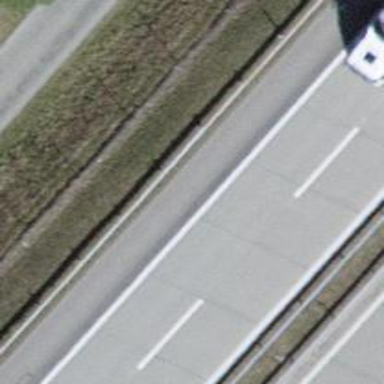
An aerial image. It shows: Asphalt motorway.